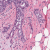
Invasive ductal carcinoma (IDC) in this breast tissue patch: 0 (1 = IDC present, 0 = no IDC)